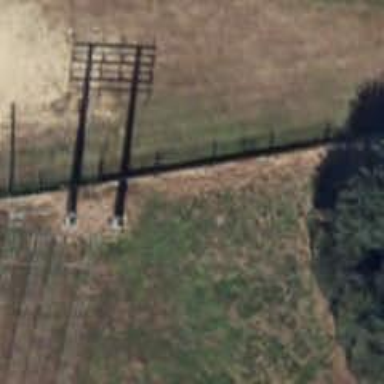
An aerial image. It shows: Minor power line.